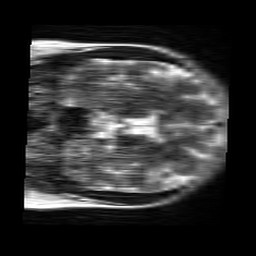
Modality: T2w
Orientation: coronal
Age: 25
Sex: female
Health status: healthy
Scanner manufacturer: siemens
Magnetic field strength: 3 T
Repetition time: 4.01 s
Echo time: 0.116 s